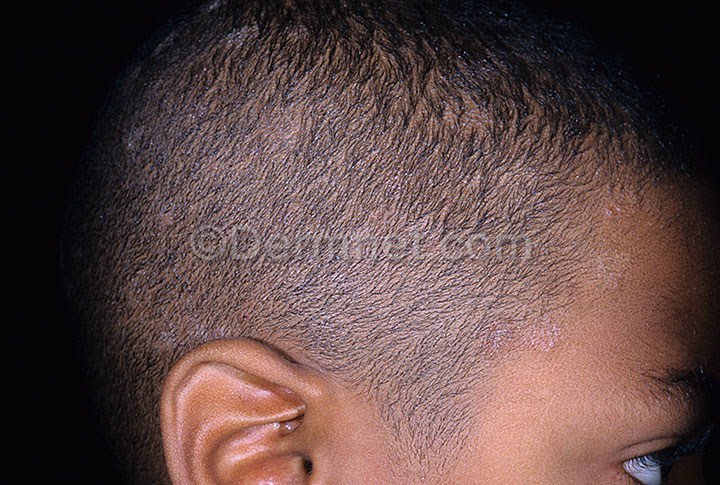
Disease: Tinea Ringworm Candidiasis and other Fungal Infections